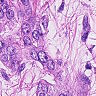
Metastatic tissue present: yes